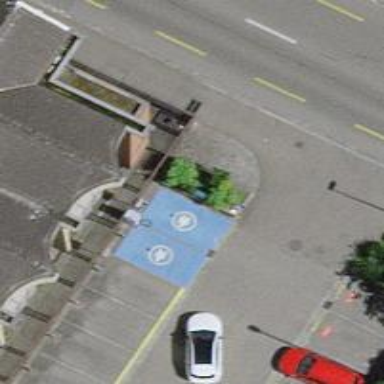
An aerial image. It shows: Charging station.